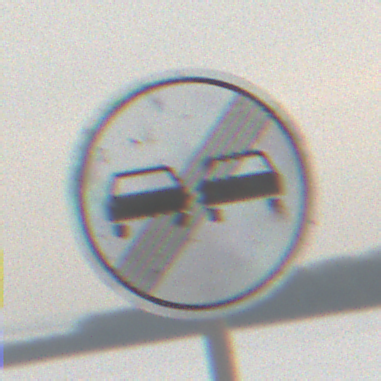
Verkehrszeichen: EndeUeberholverbot
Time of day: MorningAfternoon
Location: Outdoor (Nature)
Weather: Overcast
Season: Winter
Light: Natural